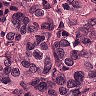
Metastatic tissue present: yes